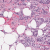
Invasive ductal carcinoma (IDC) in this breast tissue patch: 1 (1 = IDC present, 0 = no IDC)